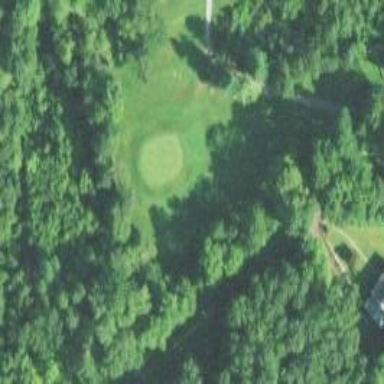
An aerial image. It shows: View of golf hole.